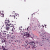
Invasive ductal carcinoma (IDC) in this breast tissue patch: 1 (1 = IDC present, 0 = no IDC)